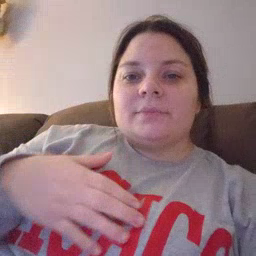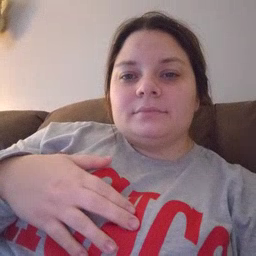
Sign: giraffe